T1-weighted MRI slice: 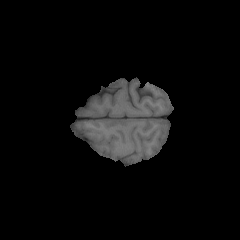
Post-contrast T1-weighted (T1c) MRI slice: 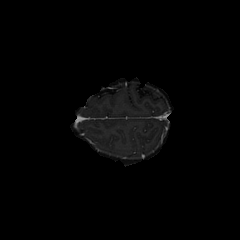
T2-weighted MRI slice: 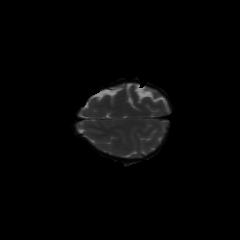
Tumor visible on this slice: no